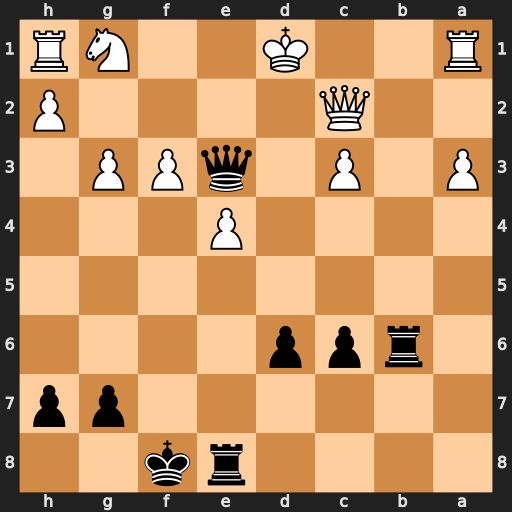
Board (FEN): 4rk2/6pp/1rpp4/8/4P3/P1P1qPP1/2Q4P/R2K2NR
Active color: b
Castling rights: -
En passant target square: -
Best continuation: Reb8 Ne2 Rb2 Nd4 Rxc2